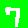
Digit: 7